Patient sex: M
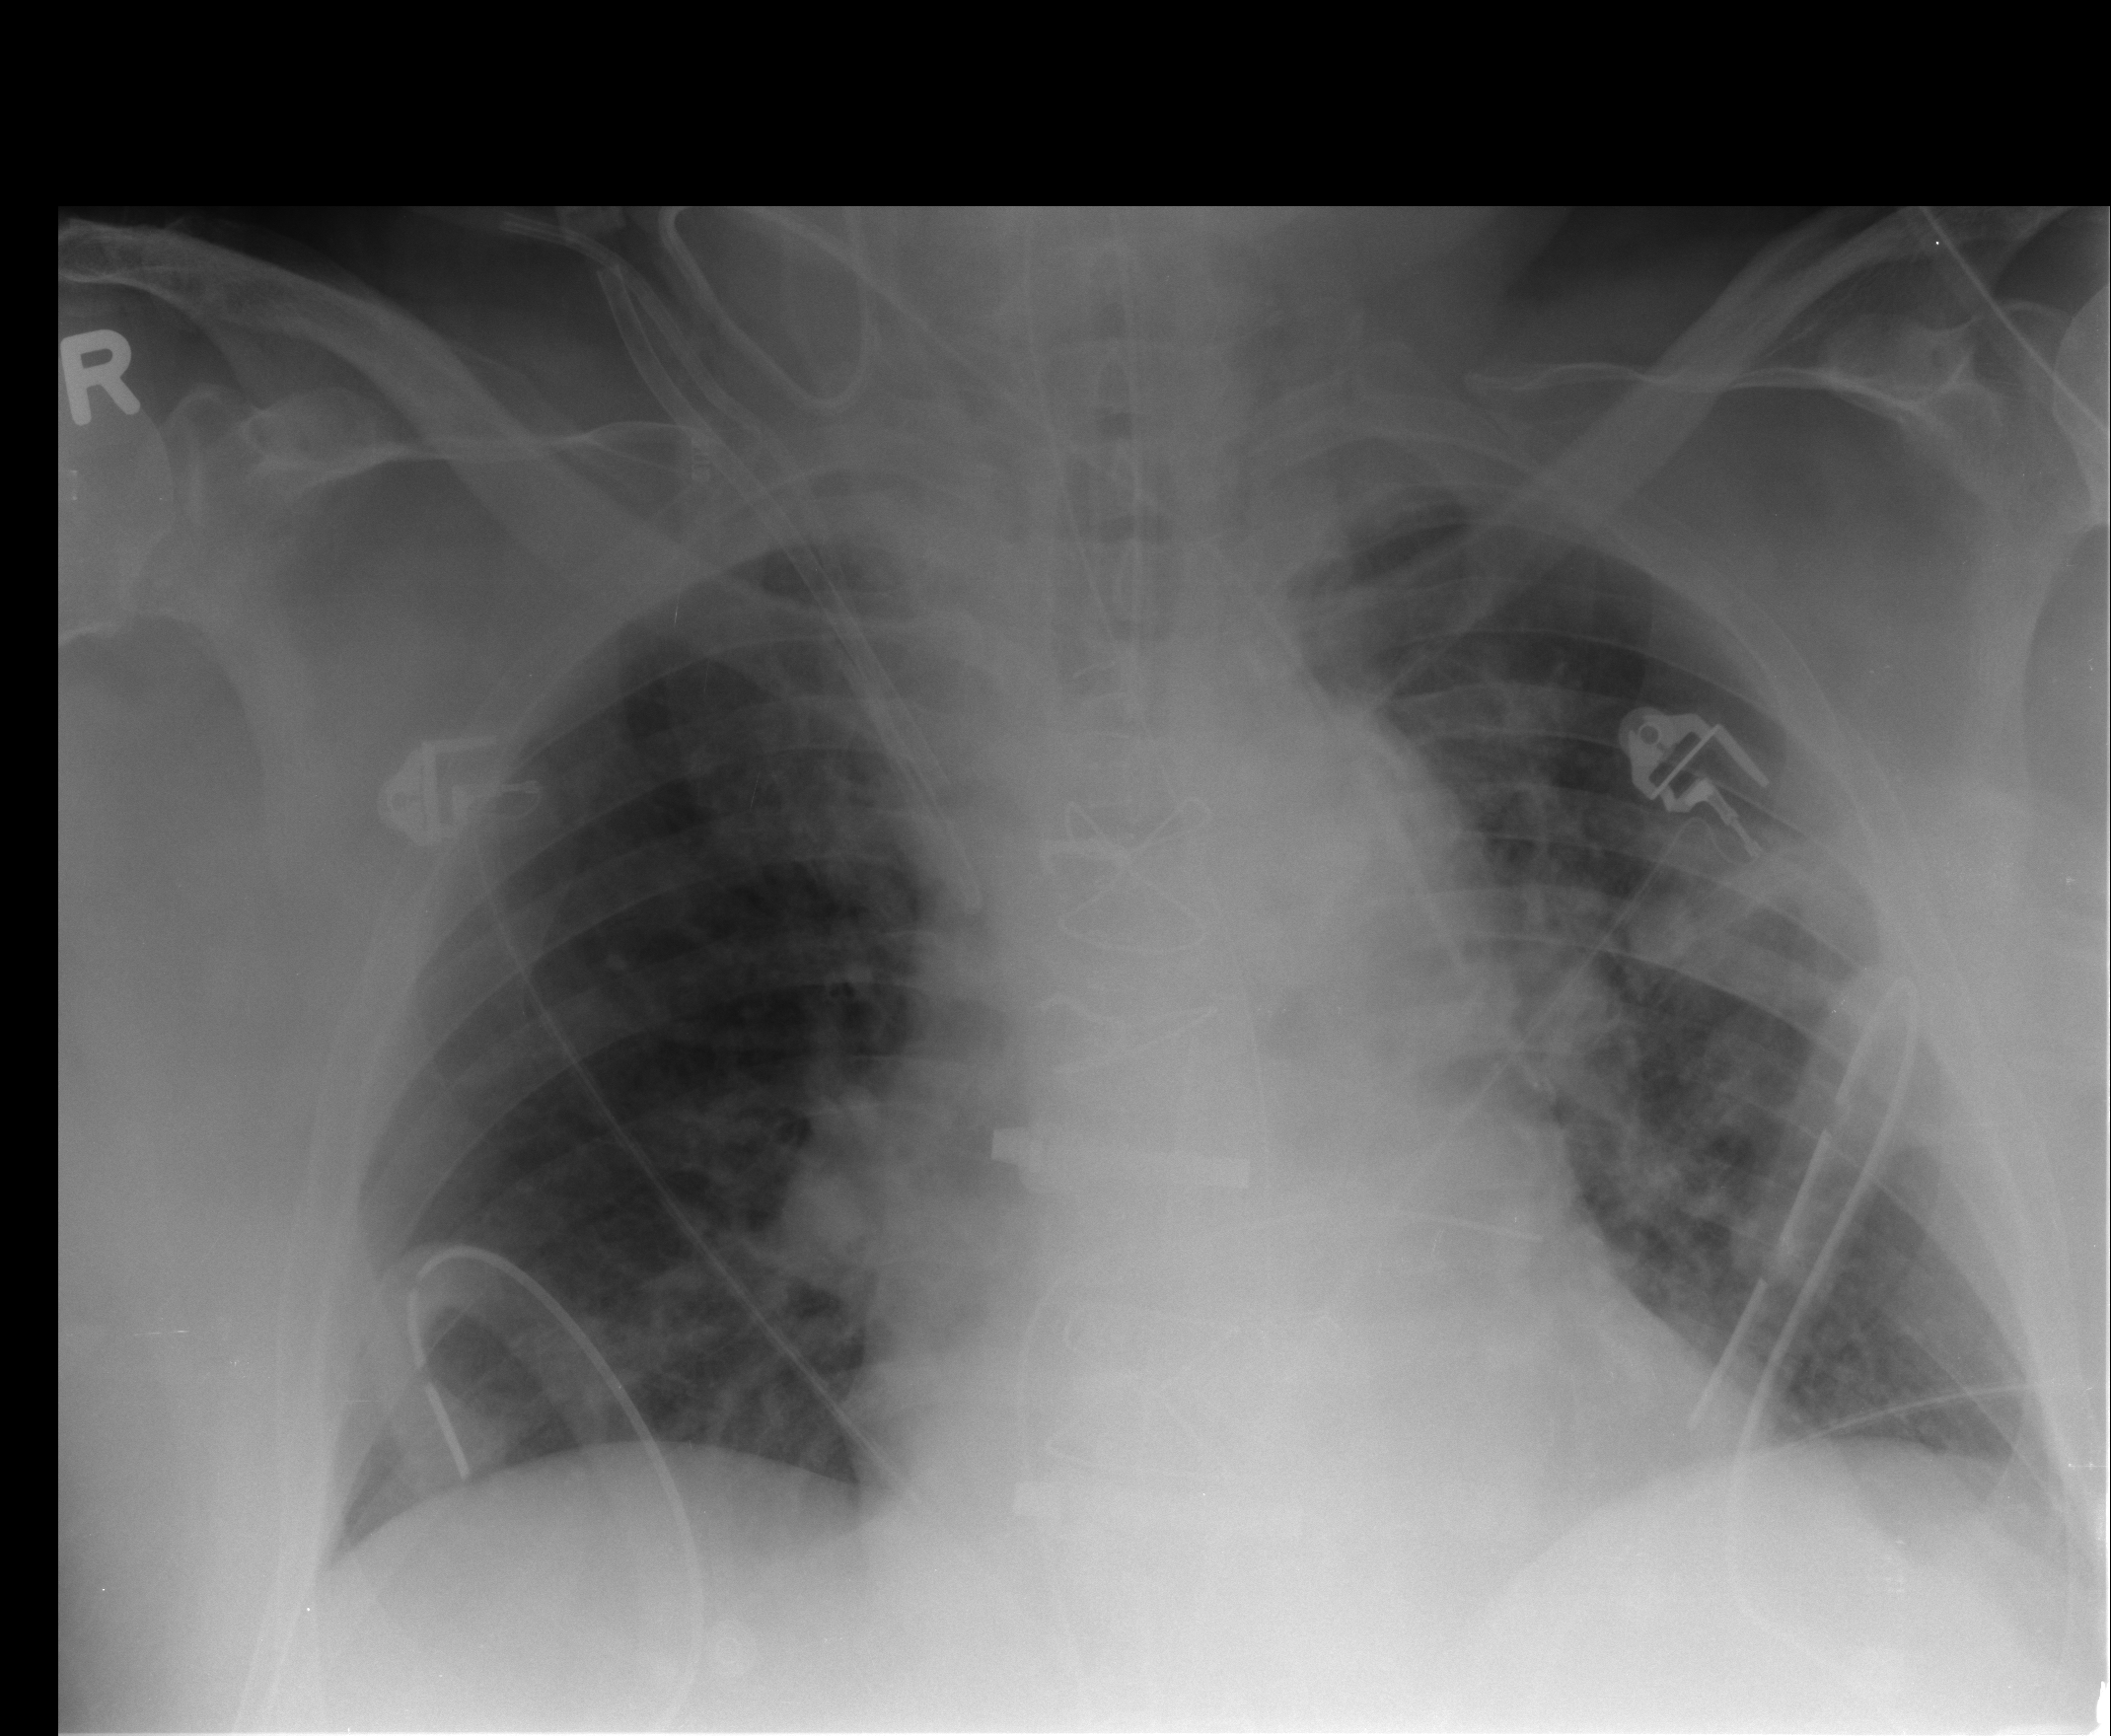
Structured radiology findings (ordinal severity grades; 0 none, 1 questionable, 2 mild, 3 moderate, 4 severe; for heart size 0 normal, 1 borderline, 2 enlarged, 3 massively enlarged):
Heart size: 2
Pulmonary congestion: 1
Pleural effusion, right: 0
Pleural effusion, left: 0
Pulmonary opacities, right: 1
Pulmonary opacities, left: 2
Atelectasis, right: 1
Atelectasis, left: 2